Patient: sex F, age 83
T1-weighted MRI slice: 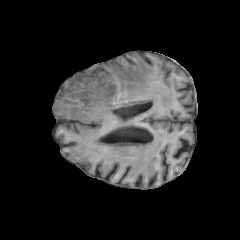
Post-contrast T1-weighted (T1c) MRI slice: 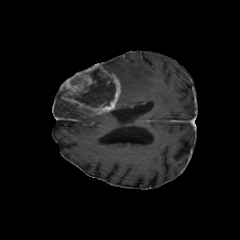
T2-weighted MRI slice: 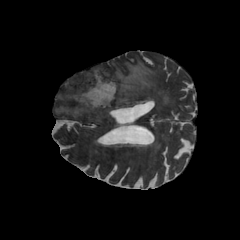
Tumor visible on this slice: yes
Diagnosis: Glioblastoma, IDH-wildtype
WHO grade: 4